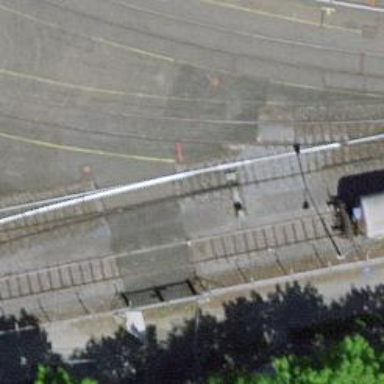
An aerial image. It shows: Single railway spur track.